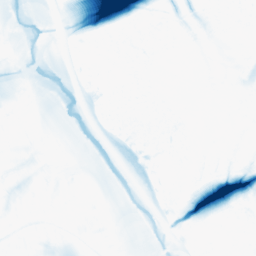
Category: morphological
Decomposition family: morphological_ellipse
Decomposition parameters: operation: closing
width: 50
height: 50
Upsampling method: cubic_mitchell
Upsampling parameters: scale: 8
Upsampling scale: 8